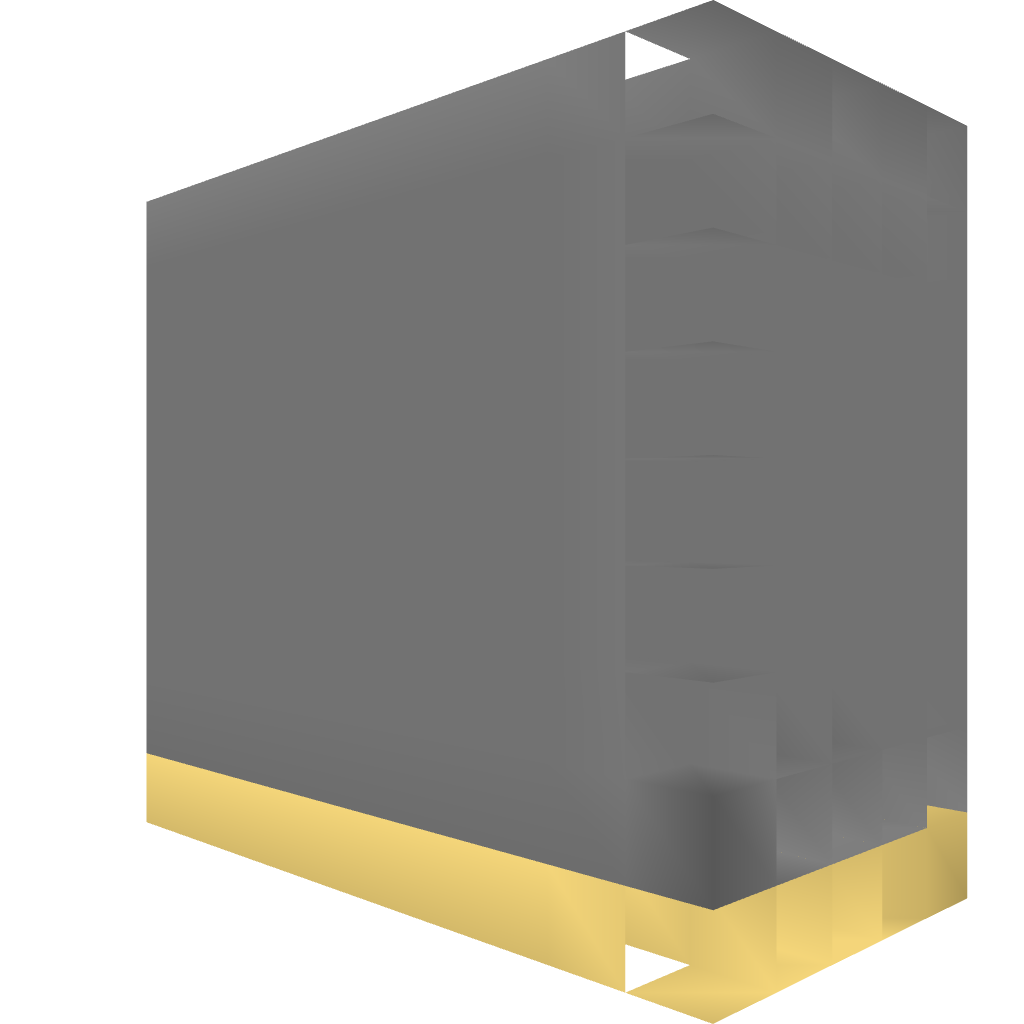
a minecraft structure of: Mob Birthday Party bad low quality